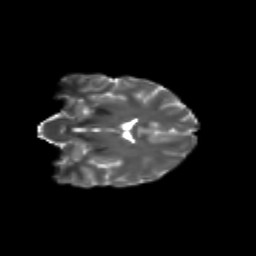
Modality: T2w
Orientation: coronal
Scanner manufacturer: siemens
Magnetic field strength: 3 T
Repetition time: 9.2 s
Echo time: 0.084 s